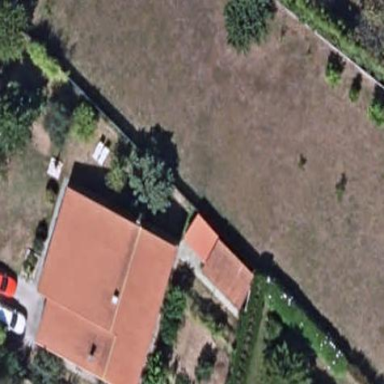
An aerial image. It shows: Simple house.